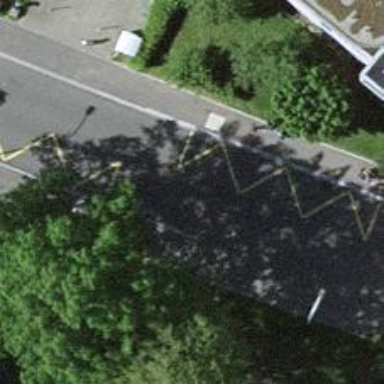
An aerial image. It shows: Public transport stop position.